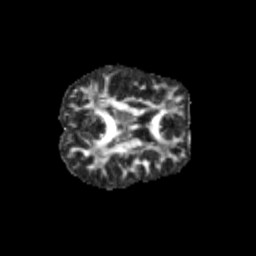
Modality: FA
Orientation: axial
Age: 12
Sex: female
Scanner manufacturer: siemens
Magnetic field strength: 3 T
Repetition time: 3.8 s
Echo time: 0.07 s